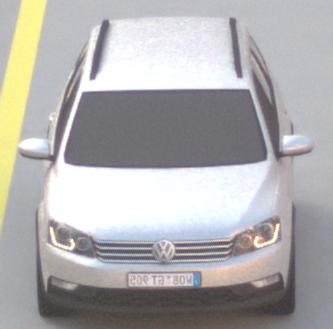
Make: VW
Model: Passat Alltrack 1.8 TSI
Detailed model: Passat (B7) Alltrack
Model produced from: 2012/03
Model produced until: 2013/06
Doors: 5
Color: white
Road condition: dry road
Daytime: sunrise or sunset
Contrast: low contrast